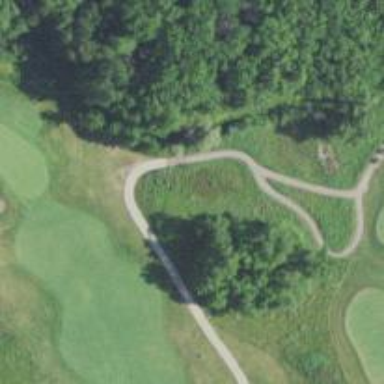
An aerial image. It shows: Path for both road and golf.